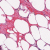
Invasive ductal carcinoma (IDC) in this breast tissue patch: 0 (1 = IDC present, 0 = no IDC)